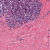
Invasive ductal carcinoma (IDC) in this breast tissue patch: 0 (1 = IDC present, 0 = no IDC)